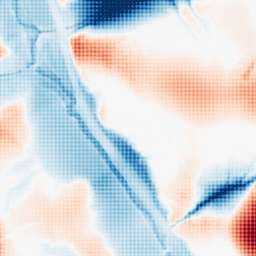
Category: morphological
Decomposition family: tophat_combined
Decomposition parameters: size: 50
Upsampling method: sinc_hamming
Upsampling parameters: scale: 4
kernel_size: 4
Upsampling scale: 4